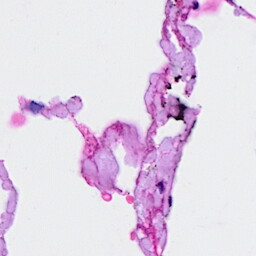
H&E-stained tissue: Breast